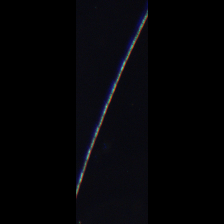
Taxon: Psuedo-nitzschia
Group: Diatoms